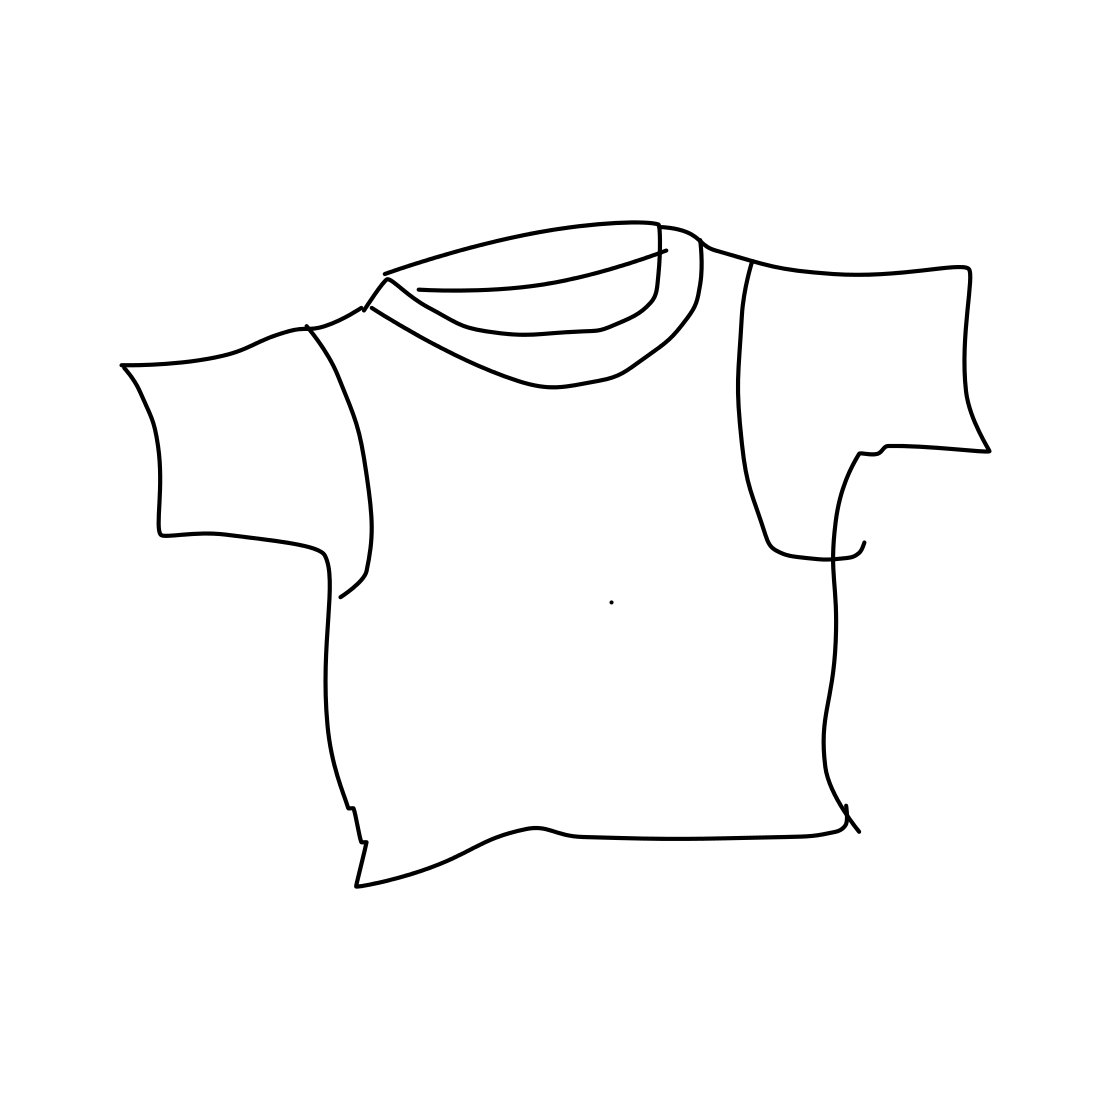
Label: t-shirt